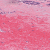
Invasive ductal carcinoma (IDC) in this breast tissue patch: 0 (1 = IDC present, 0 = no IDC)